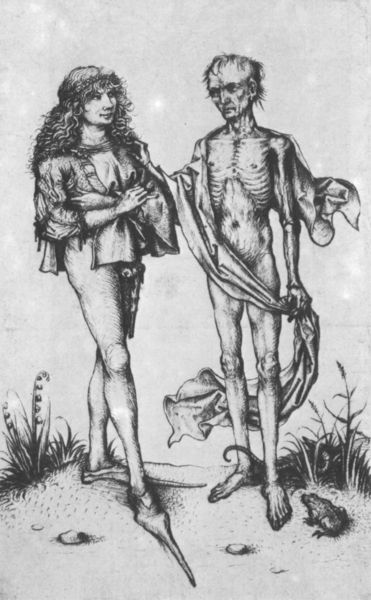
Titel: Junger Mann und der Tod
Künstler: Meister des Vernunftbuches
Schlagwörter: mann, nackt, sand, haar, zeichnung, gras, tuch, jacke, steine, tod, gräser, gewand, haare, paar, locke, locken, beine, schuhe, crown, hands, men, white, women, black, gray, green, grey, hair, lady, old, woman, gown, two, bauch, knochen, dürr, unbekleidet, rippen, schlange, schwarz weis, skelett, man, naked, nude, rocks, sky, hunger, strumpfhose, girl, water, young, death, bettler, feet, knight, flowing, grass, plants, drawing, maiglöckchen, kupferstich, black and white, band, outline, sketch, martyr, couple, pair, frosch, dead, wind, love, dirt, mager, arms, cloak, clothes, leaves, foot, shoe, shoes, legs, cloth, chest, slippers, figure, leaf, long hair, shoulders, unke, poor, skeleton, nipples, bones, bold, snake, nail, pointed, plague, thin, knees, air, spitzschuh, husband, wife, braid, curly hair, cloths, belly, toes, frog, skinny, elf, pointy shoes, ribs, cover, nails, hungry, glowers, starving, emaciated, skeletal, funny shoes, bhda, toad, fetzen lumpen, elves, sfigures, spitzer schuh, legs', pointted, frong